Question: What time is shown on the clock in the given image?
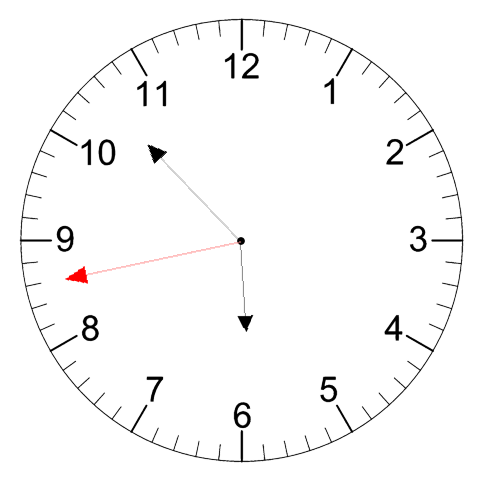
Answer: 05:52:43